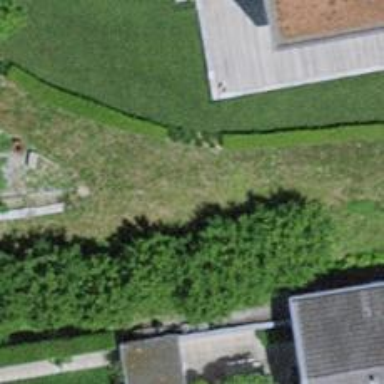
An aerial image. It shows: Hedge acting as barrier.